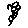
Label: flower